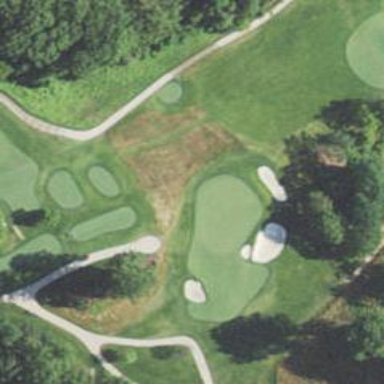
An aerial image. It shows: View of golf hole.